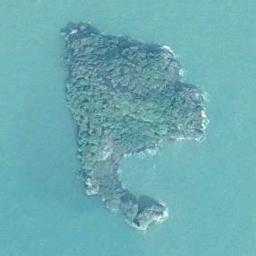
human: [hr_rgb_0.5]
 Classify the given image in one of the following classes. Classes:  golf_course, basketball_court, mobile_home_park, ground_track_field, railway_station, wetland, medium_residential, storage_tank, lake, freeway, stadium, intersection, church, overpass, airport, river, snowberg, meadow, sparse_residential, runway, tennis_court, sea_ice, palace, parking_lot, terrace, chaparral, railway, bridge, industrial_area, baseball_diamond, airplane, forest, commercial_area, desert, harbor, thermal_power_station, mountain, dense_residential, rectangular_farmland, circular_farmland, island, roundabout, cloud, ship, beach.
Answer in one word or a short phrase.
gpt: island